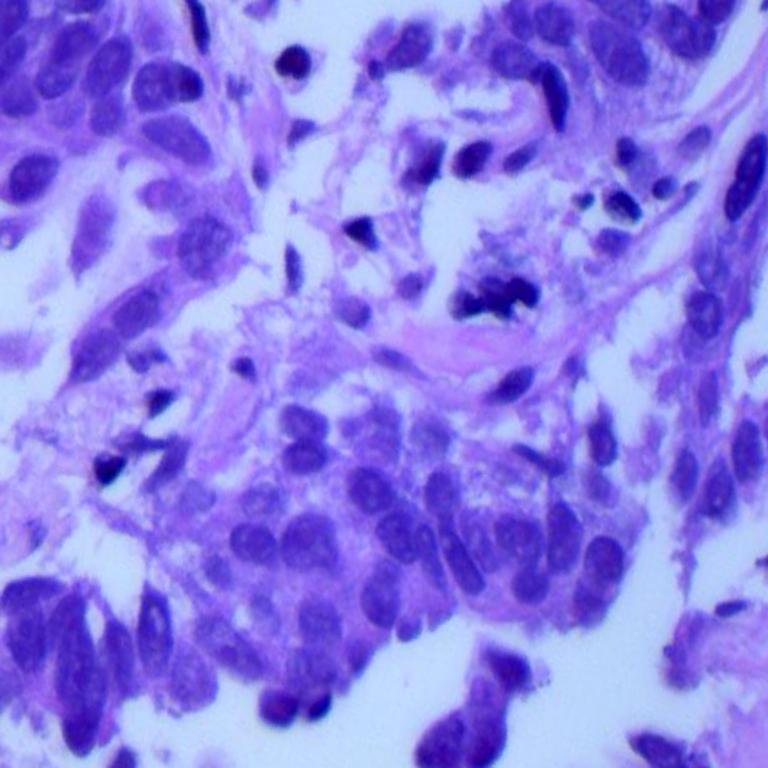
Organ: lung
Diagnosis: adenocarcinomas